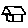
Label: house